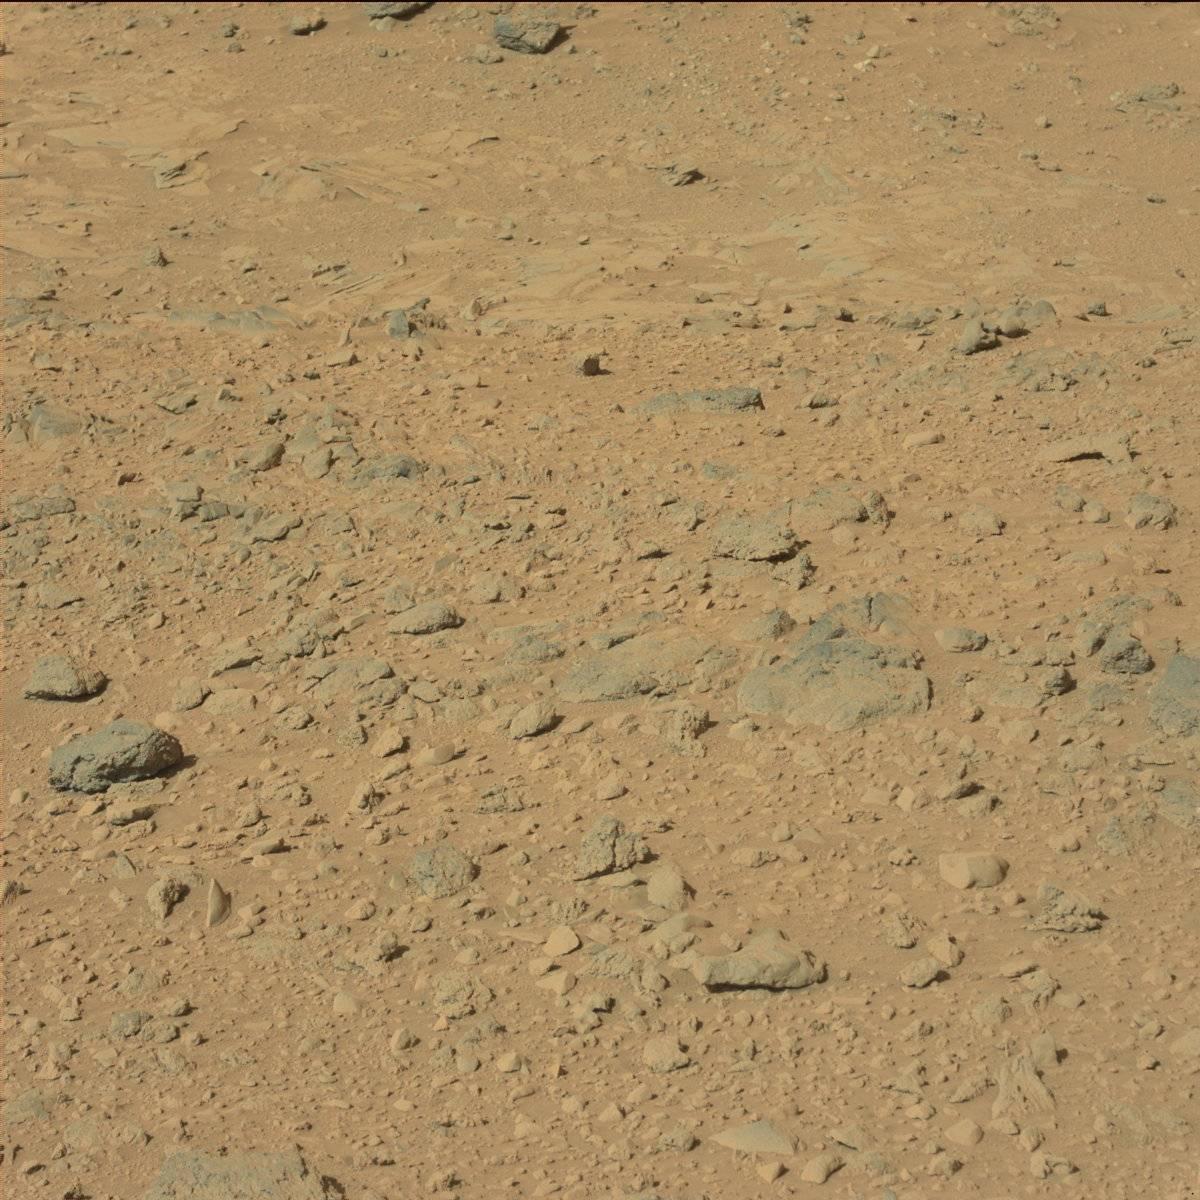
Terrain classes present: Bedrock, Rock, Sand / Soil